I will show an image sequence of human cooking. I have annotated the images with numbered circles. Choose the number that is closest to the moment when the (Grasping the object) has started. You are a five-time world champion in this game. Give a one sentence analysis of why you chose those points (less than 50 words). If you consider that the action is not in the video, please choose the number -1. Provide your answer at the end in a json file of this format: {"points": []}
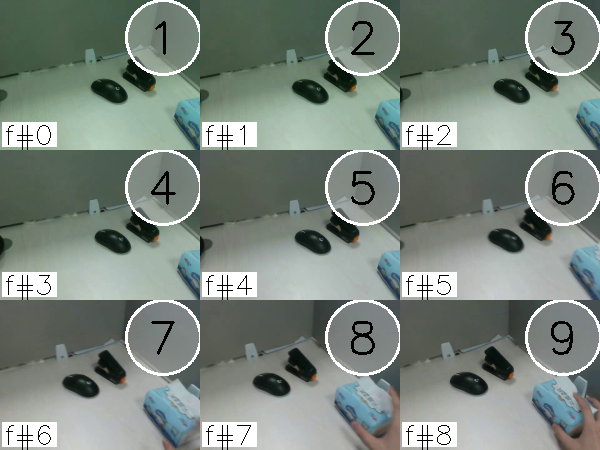
Frame 9 shows the clearest moment of hand-object contact.
{"points": [9]}